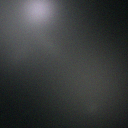
Screen state: off